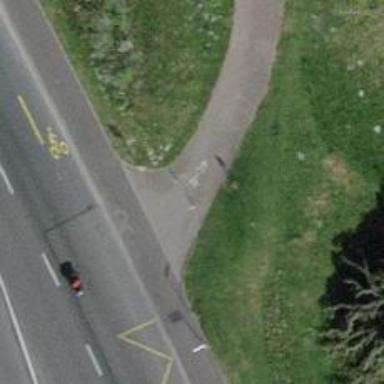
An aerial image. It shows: Bollard.